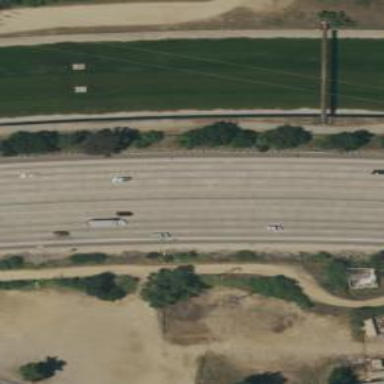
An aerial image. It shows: Motorway.